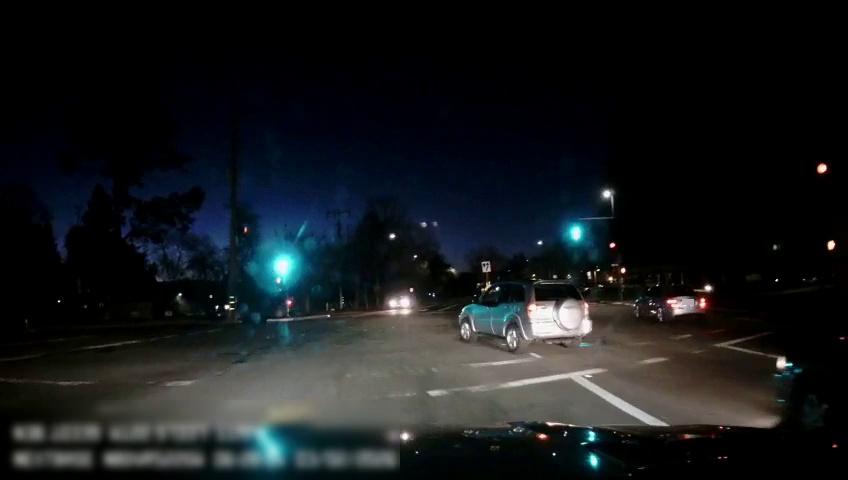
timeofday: Night
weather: Cloudy
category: Drivable Space
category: Vehicles | Car
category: Vehicles | SUV
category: Vehicles | SUV
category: Vehicles | SUV
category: Vehicles | Car
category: Lanes | Current Lane
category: Lanes | Alternate Lane
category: Lanes | Current Lane
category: Lanes | Opposite Lane
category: Traffic | Lights
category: Traffic | Lights
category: Traffic | Lights
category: Traffic | Signs